Question: I googled about this topic but I don't really find a solution :
I try this <URL> : I installed in my 'vs2013' these tools :
1. MySQL for Visual Studio 1.1.1
2. MySQL Connector/Net
I Installed also, using NuGet, all MySql library or tools. But I'm still not find the 'MySql Provider'.

So I need to know How can I fix this issue?
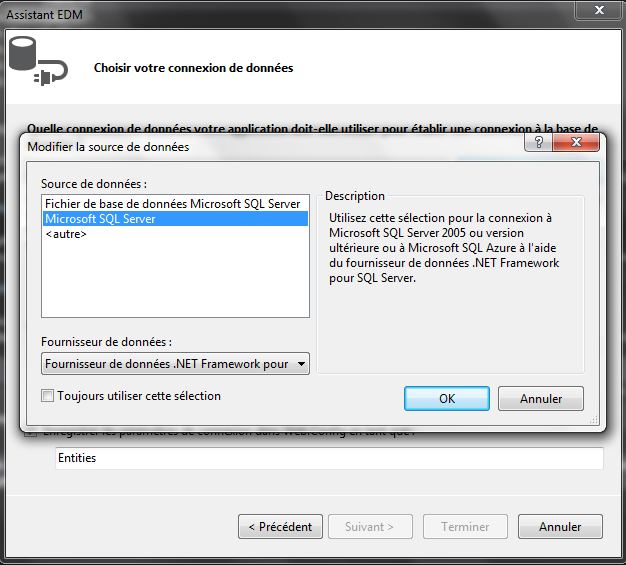
Answer: You can add the reference for the required package MySql.*.dll
This helped me:
<URL>